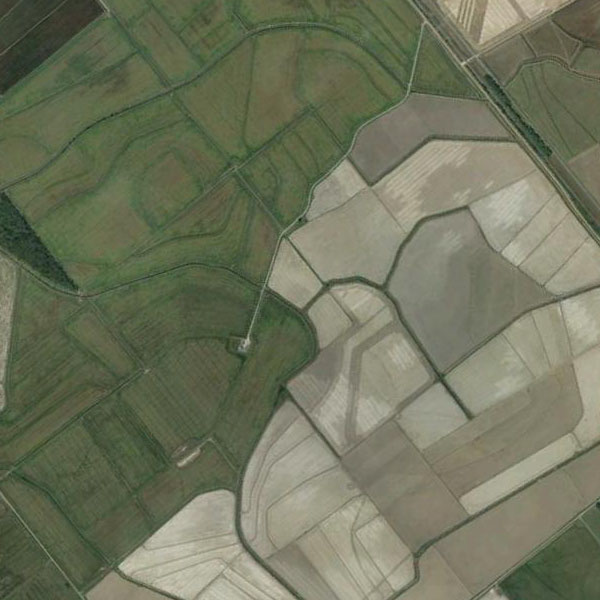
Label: Farmland